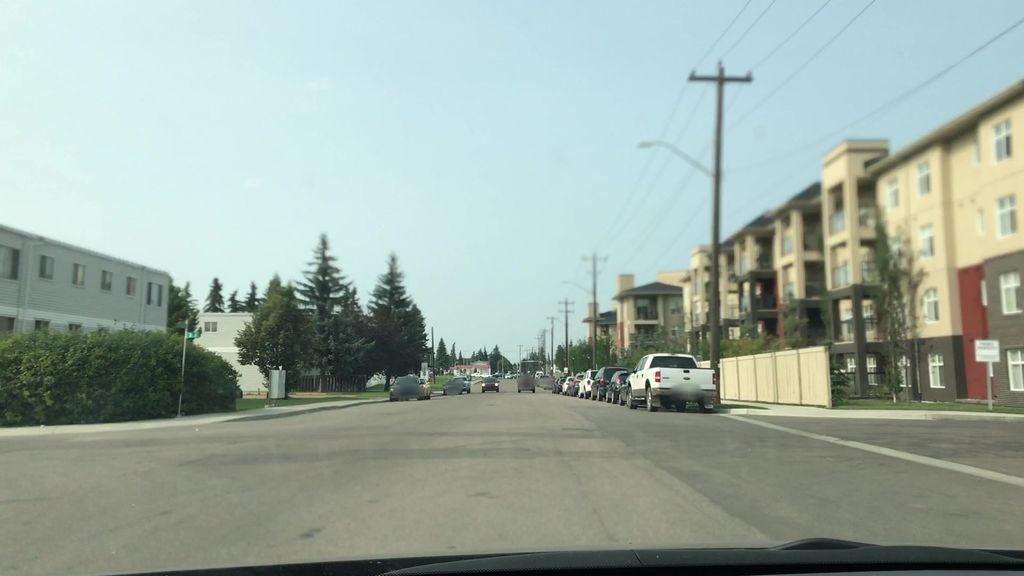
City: edmonton